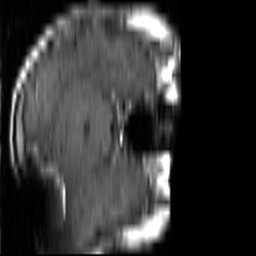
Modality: T1w
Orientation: axial
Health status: ill
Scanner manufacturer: siemens
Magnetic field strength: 1.5 T
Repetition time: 0.336 s
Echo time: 0.014 s